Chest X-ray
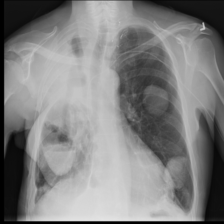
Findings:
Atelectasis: negative
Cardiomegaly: negative
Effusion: negative
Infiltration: negative
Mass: negative
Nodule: negative
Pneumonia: negative
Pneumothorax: negative
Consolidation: negative
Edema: negative
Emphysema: negative
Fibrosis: negative
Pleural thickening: negative
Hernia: negative